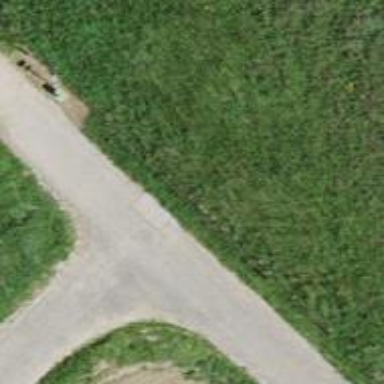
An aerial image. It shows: Well-maintained track road of grade 1.